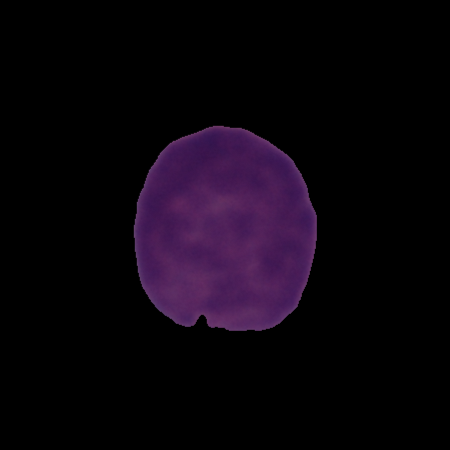
Label: cancer